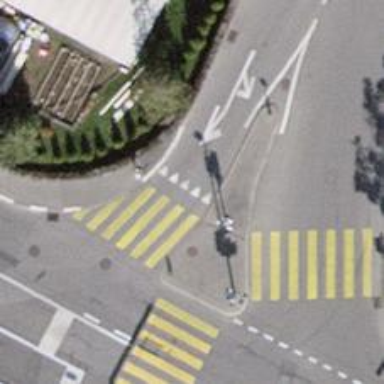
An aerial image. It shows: Road with traffic signals.